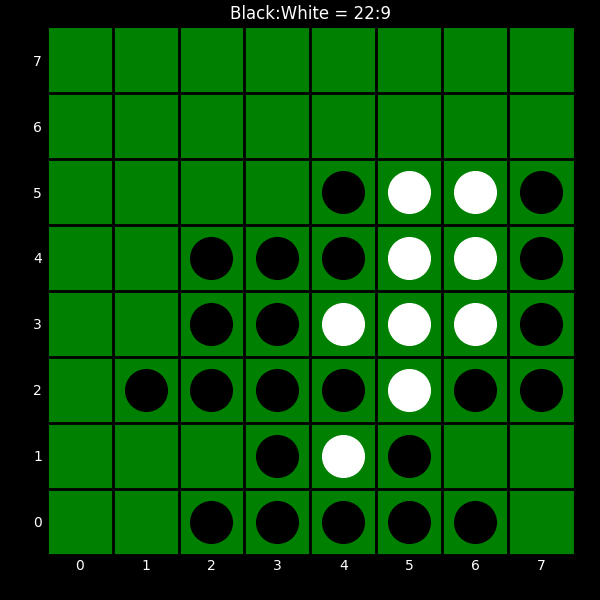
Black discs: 22
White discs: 9